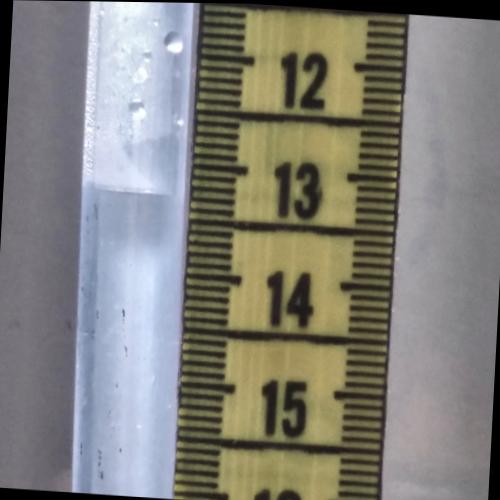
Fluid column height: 13.3 cm